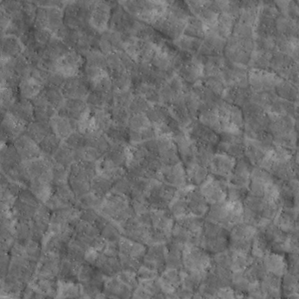
Label: non_frost